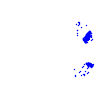
Particle: electron